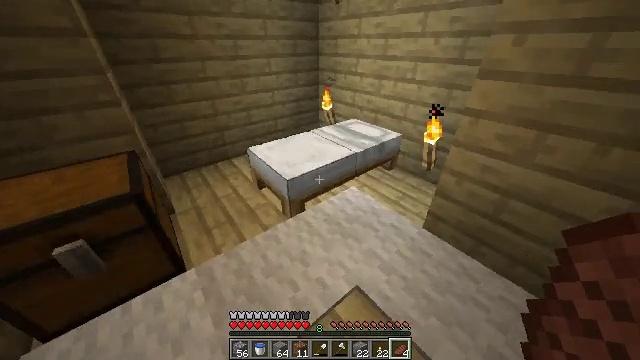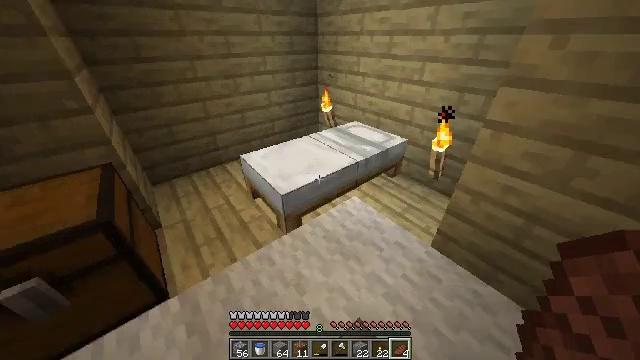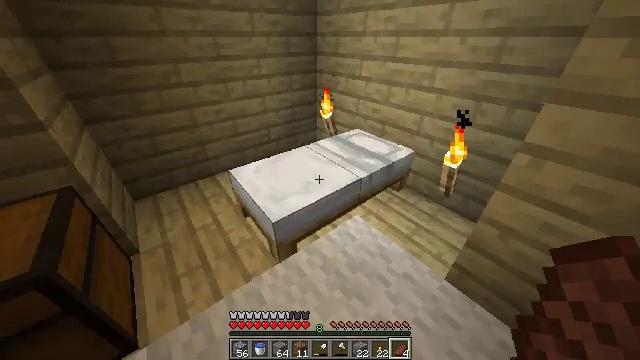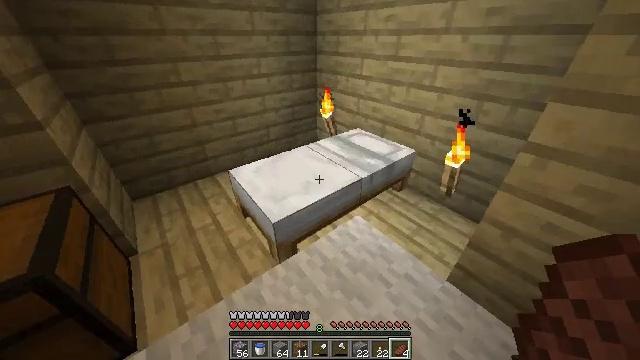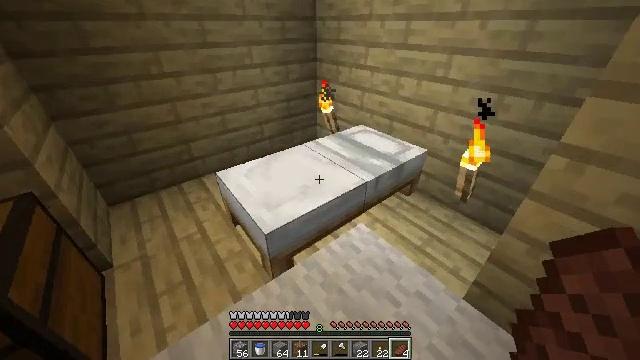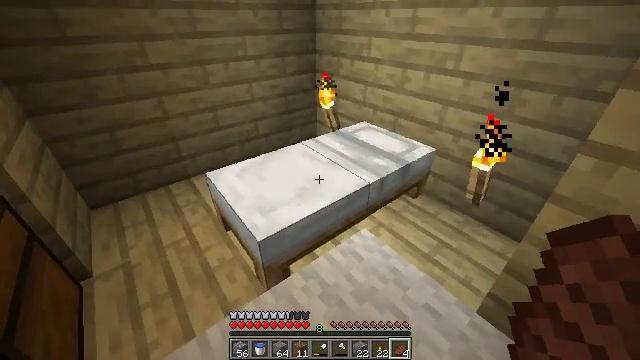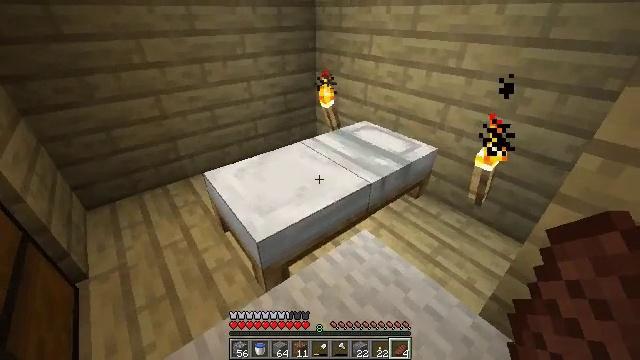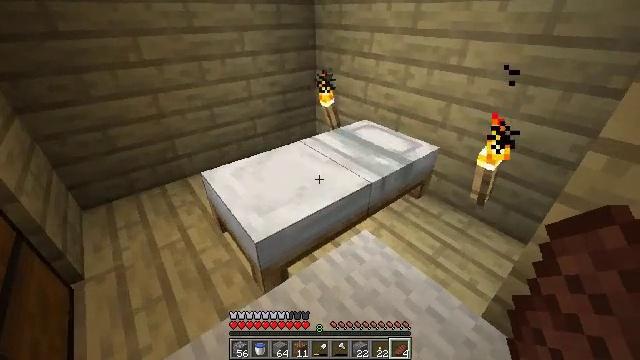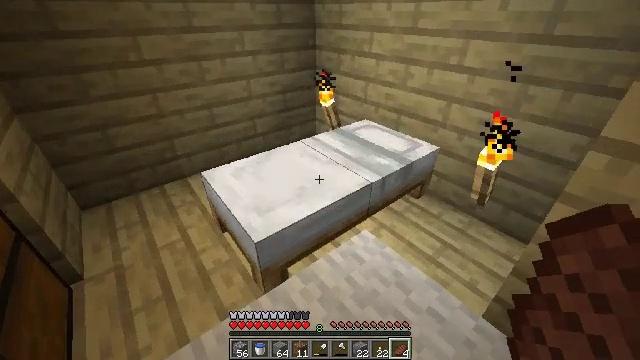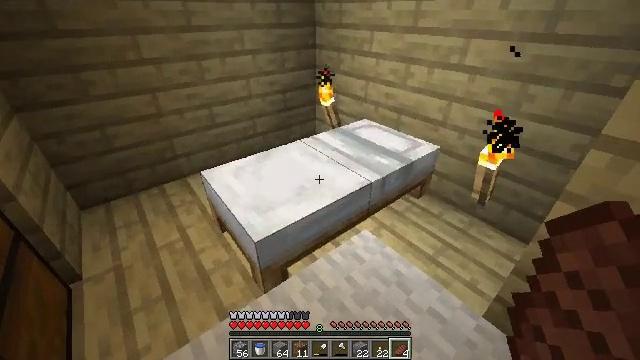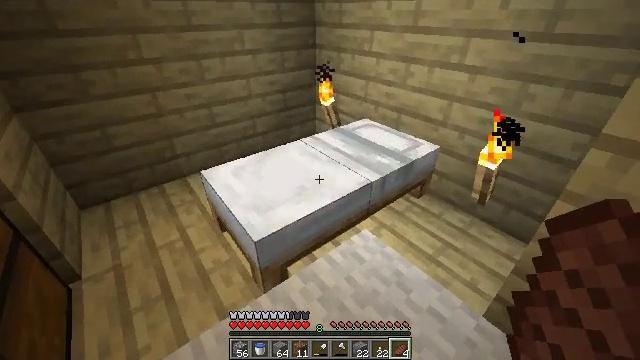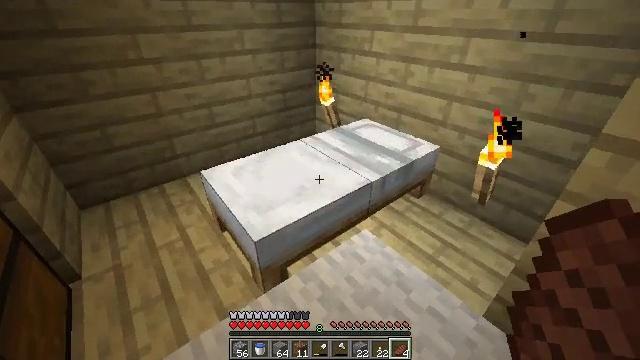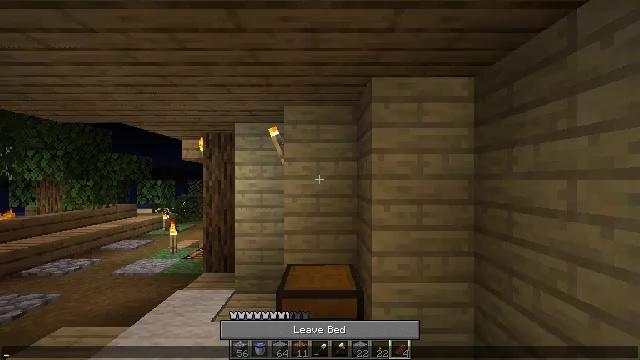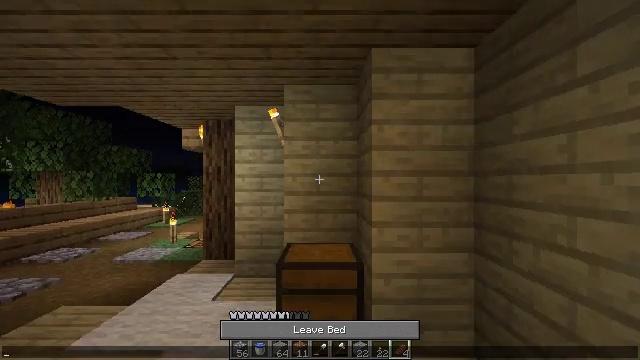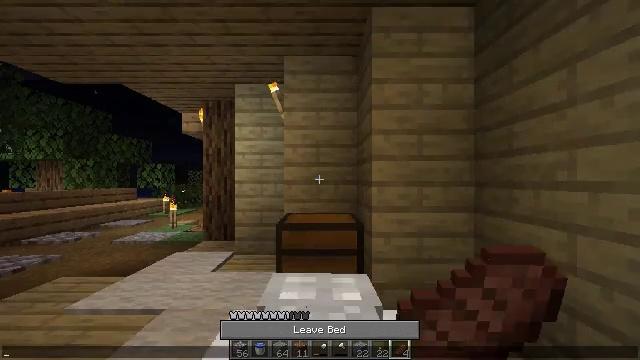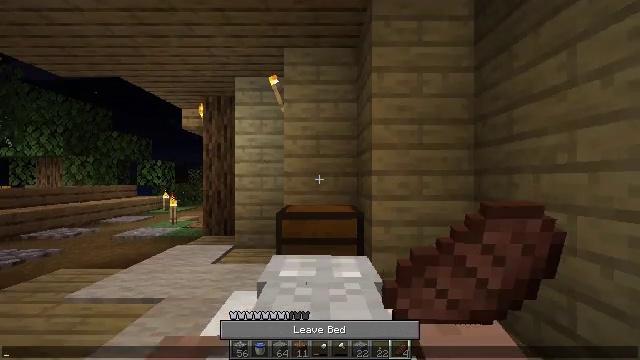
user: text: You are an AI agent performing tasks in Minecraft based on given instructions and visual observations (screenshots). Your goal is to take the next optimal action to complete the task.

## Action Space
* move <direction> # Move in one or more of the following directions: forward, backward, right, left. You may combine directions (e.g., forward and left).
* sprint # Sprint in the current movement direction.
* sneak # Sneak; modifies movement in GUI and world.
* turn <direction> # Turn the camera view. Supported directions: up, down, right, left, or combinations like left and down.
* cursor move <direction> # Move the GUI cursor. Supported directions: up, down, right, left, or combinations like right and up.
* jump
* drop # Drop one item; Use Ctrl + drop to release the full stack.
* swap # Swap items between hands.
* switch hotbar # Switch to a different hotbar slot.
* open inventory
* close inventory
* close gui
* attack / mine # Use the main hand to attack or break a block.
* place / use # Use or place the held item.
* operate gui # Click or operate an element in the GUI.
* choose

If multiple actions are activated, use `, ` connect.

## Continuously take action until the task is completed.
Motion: motion action
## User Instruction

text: Organize stones in the crafting table to craft stone bricks.
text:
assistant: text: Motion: move forward
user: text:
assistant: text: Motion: no_op
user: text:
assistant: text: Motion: no_op
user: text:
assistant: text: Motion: no_op
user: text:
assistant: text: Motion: no_op
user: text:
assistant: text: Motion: use / place
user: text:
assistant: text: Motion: use / place
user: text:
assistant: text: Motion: use / place
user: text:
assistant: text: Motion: no_op
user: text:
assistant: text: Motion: no_op
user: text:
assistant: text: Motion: no_op
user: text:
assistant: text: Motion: no_op
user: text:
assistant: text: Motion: open gui
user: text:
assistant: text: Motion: no_op
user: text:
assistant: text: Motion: no_op
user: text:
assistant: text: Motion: no_op
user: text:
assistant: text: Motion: no_op
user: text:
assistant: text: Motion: no_op
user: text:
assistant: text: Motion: no_op
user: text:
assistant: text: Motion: no_op
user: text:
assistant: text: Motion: no_op
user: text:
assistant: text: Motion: no_op
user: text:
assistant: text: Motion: no_op
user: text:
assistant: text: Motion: no_op
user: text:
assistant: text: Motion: no_op
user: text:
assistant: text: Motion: no_op
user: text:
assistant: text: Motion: no_op
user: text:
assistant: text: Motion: no_op
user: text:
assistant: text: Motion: no_op
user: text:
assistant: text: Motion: no_op